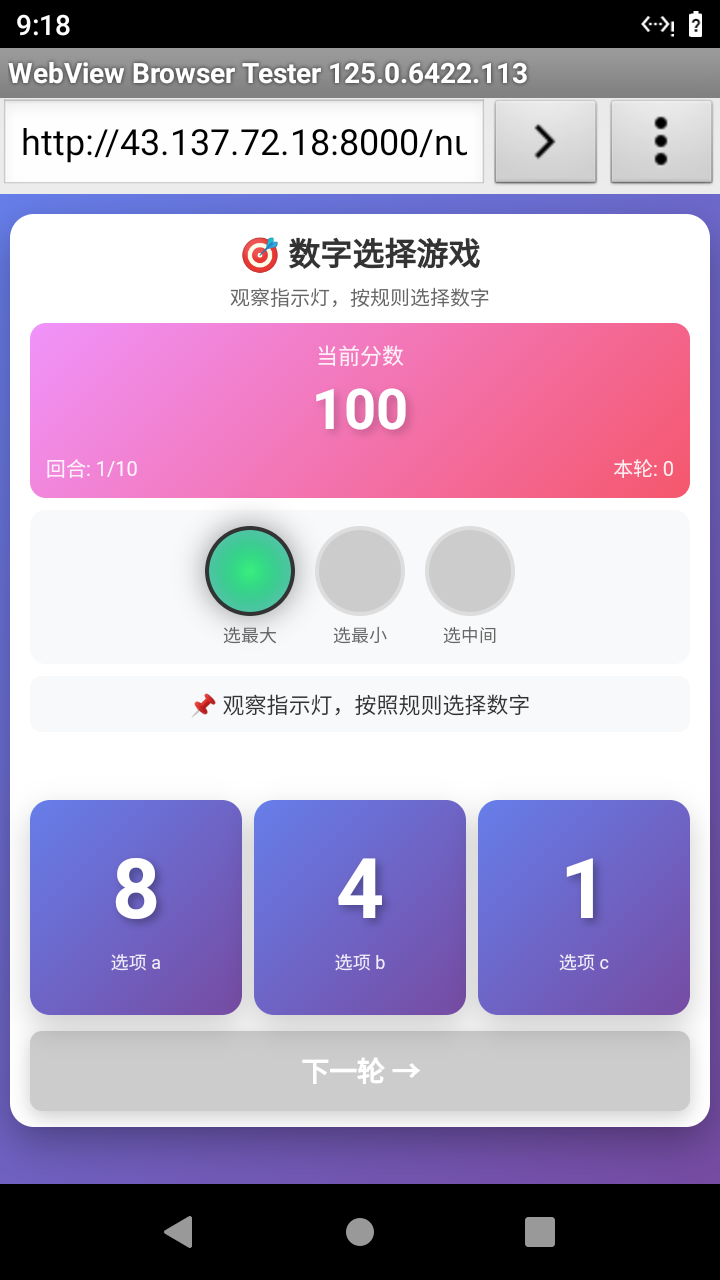

Select the correct number based on the traffic light color.
Answer: 0